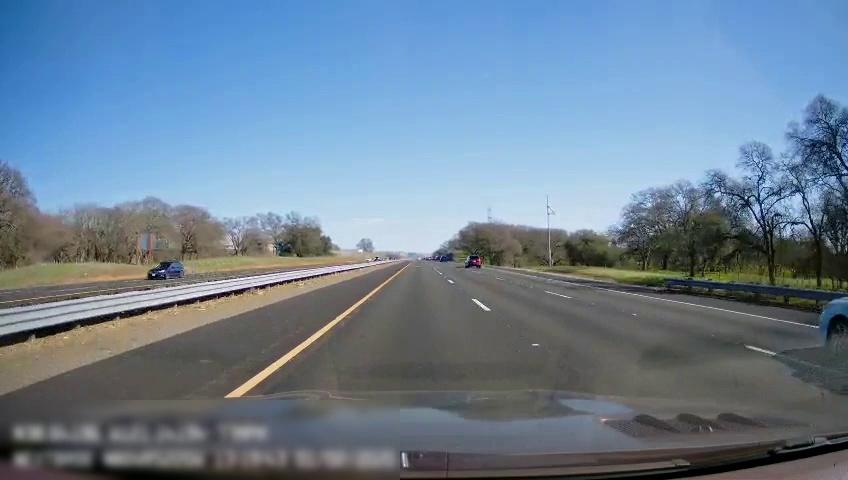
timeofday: Day
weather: Sunny
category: Drivable Space
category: Drivable Space
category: Vehicles | Car
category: Vehicles | Car
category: Vehicles | Car
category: Lanes | Opposite Lane
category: Lanes | Current Lane
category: Lanes | Current Lane
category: Lanes | Alternate Lane
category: Lanes | Alternate Lane